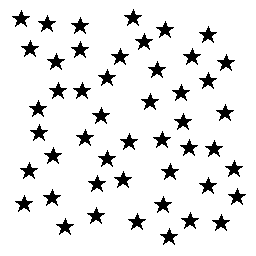
Squares: 0
Triangles: 0
Stars: 48
Total shapes: 48